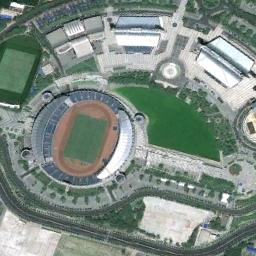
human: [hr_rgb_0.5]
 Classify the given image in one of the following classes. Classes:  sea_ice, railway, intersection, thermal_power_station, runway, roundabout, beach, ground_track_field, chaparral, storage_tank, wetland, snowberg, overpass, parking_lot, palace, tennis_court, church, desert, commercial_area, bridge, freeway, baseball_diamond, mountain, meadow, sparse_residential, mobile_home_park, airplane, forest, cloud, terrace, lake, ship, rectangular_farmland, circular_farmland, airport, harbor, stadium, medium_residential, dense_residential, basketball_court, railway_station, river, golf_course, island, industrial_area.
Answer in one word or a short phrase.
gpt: stadium